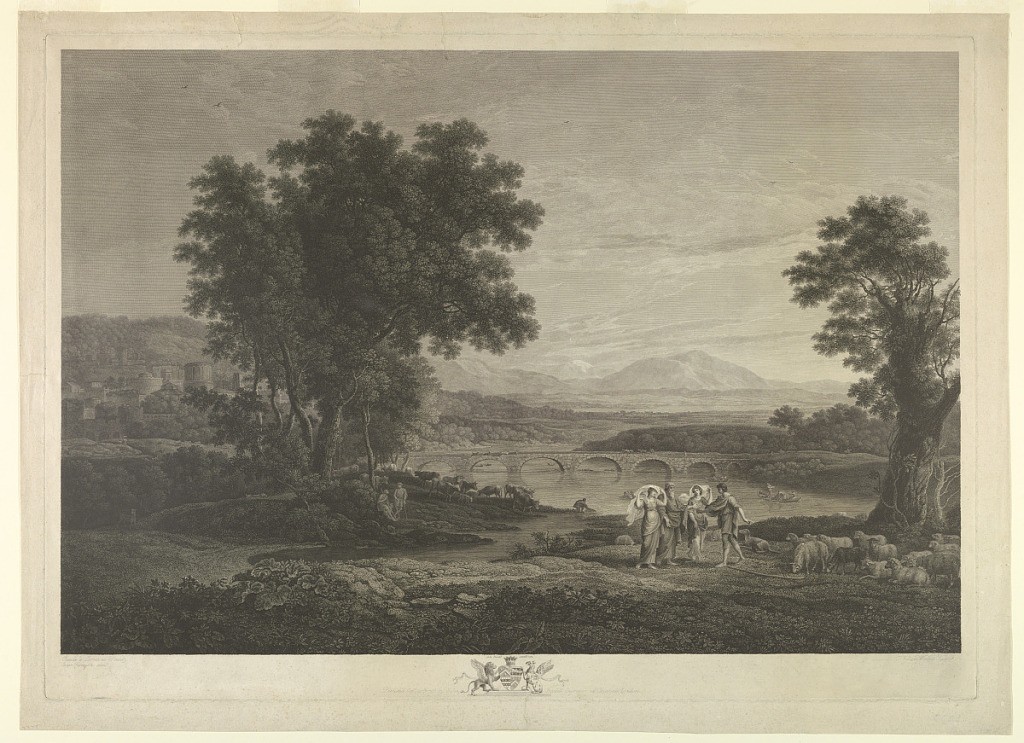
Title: Jacob and Laban (Il Ponti)
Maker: William Woollett, English, 1735 - 1785
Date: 1783
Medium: Engraving on white paper
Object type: Print
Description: A broad landscape, with a river spanned by a seven-arched stone bridge. In the foreground, the schene of Jacob meeting Laban. Below, a coat of arms and engraver's, designer's and publisher's names and dates.